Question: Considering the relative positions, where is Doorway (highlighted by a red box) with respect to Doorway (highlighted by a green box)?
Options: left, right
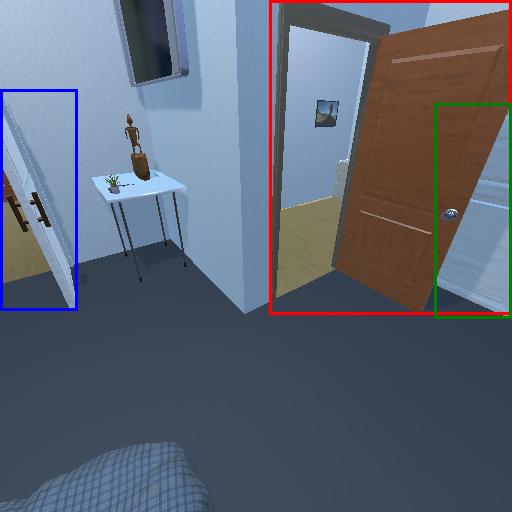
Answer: left